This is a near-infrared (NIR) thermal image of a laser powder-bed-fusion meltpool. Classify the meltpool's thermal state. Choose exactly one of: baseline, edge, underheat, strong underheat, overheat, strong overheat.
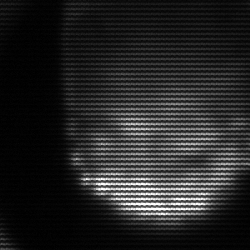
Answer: edge